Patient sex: F
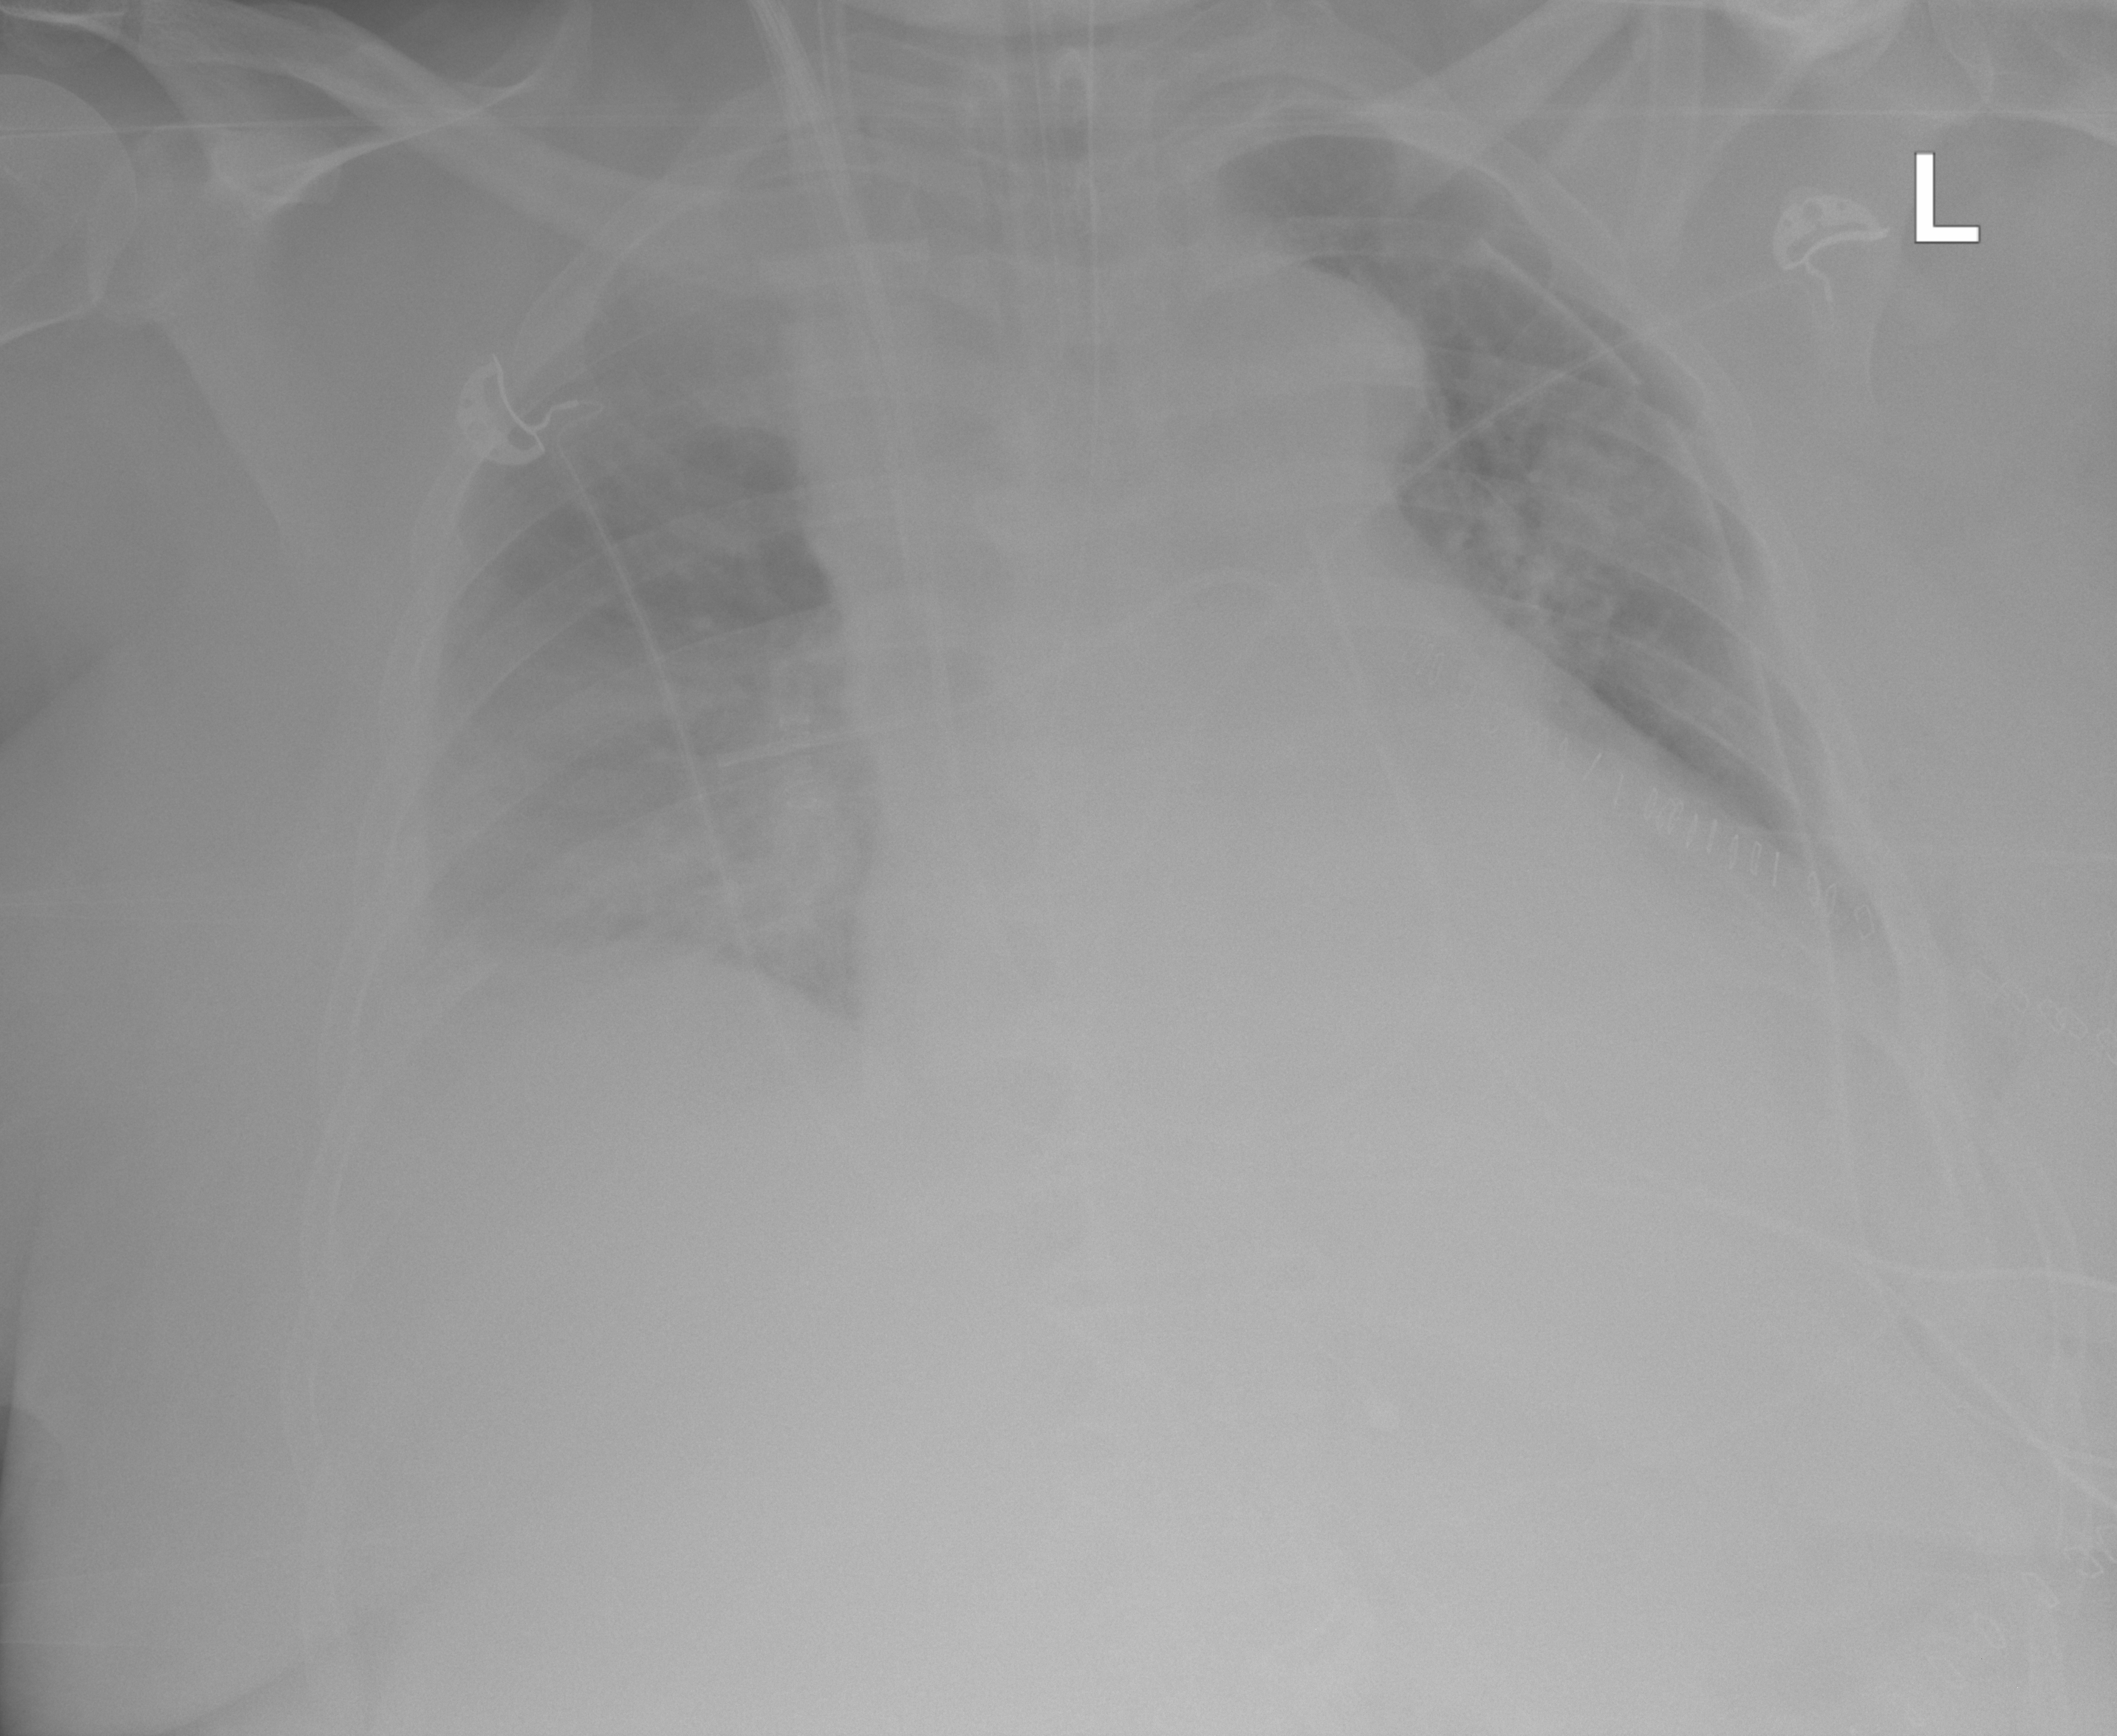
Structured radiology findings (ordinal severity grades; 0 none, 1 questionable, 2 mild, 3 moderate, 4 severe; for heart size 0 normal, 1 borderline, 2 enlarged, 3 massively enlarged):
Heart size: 2
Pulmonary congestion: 2
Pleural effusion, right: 2
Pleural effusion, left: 2
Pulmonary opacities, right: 2
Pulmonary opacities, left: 0
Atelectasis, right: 2
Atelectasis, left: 2